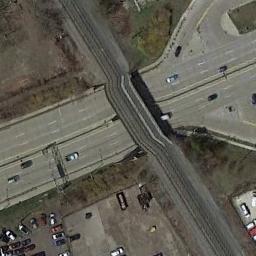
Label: overpass